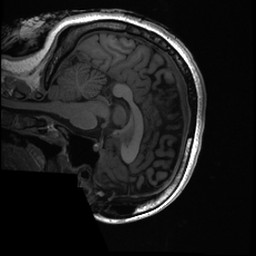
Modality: T1w
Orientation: sagittal
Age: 27
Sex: female